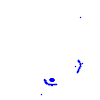
Particle: pion